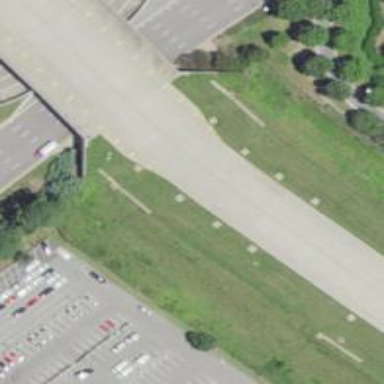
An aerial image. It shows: Image of taxiway at airport.